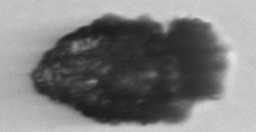
Label: Stenosemella_pacifica